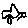
Label: car